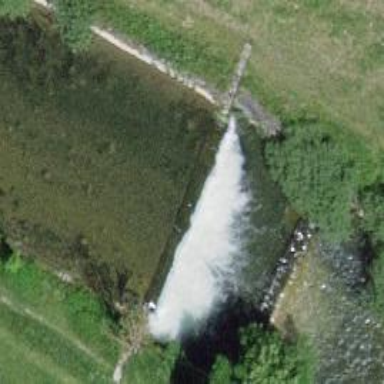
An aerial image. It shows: Weir along the waterway.